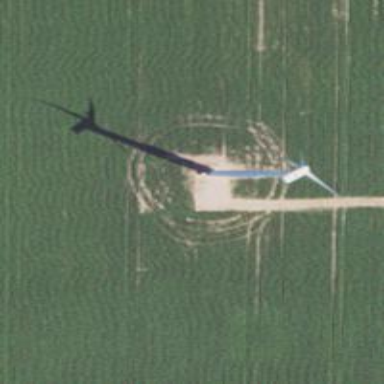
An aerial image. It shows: Wind turbine power generator.